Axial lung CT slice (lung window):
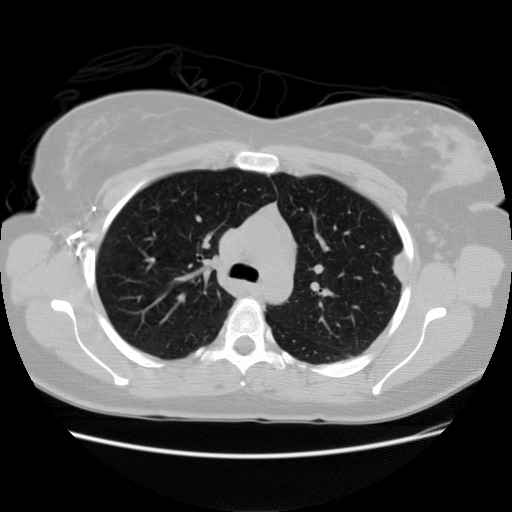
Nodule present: yes
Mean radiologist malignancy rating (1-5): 4.25